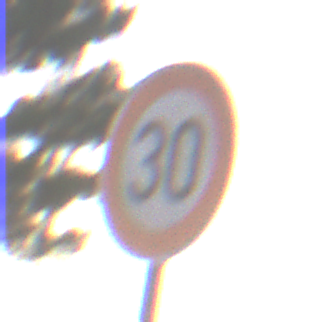
Verkehrszeichen: Geschwindigkeit30
Umgebung: Outdoor, Suburban
Tageszeit: SunriseSunset
Wetter: PartlyCloudy
Licht: Natural
Jahreszeit: NotSpecified
Kontrast: LowContrast